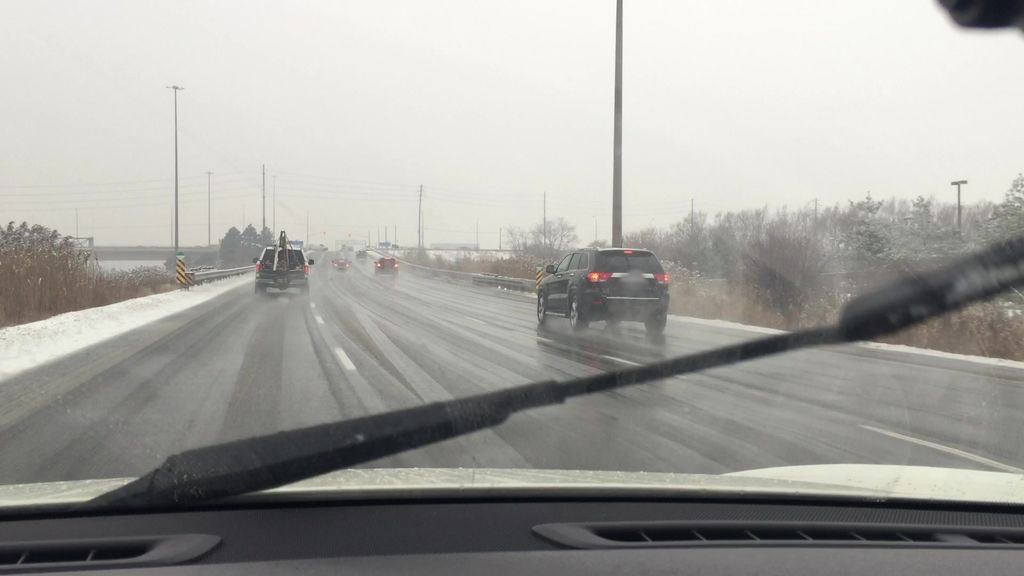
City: toronto